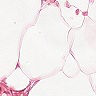
Metastatic tissue present: no